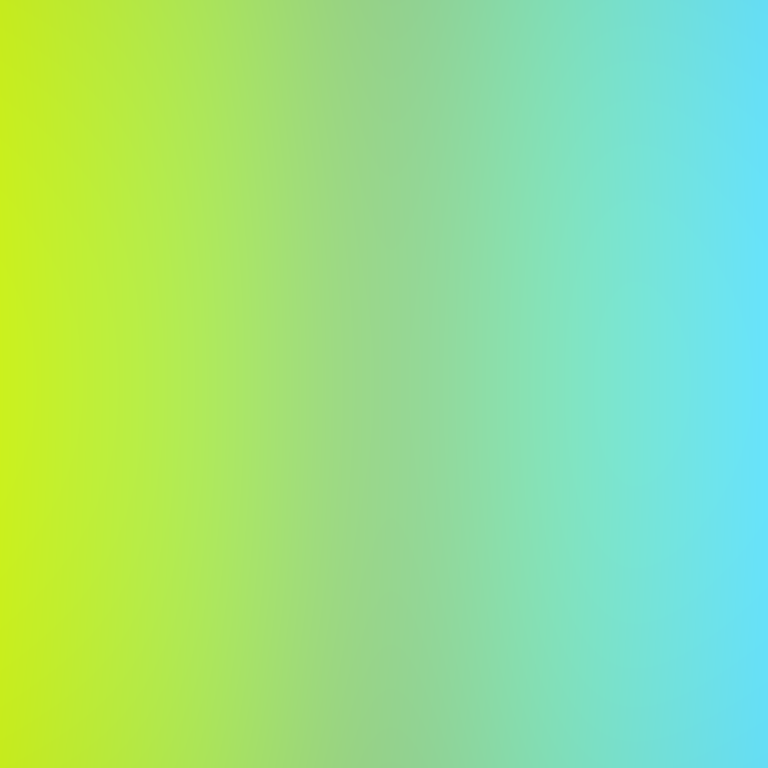
Abstract light effect, smooth gradient from bright yellow to soft cyan, fresh atmosphere, diffuse light, no room, no furniture, no objects.